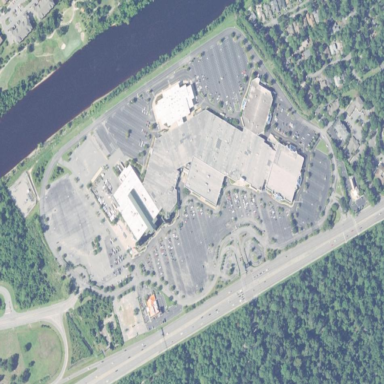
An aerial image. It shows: Retail area.